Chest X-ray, PA view. Patient: 70 years old, sex F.
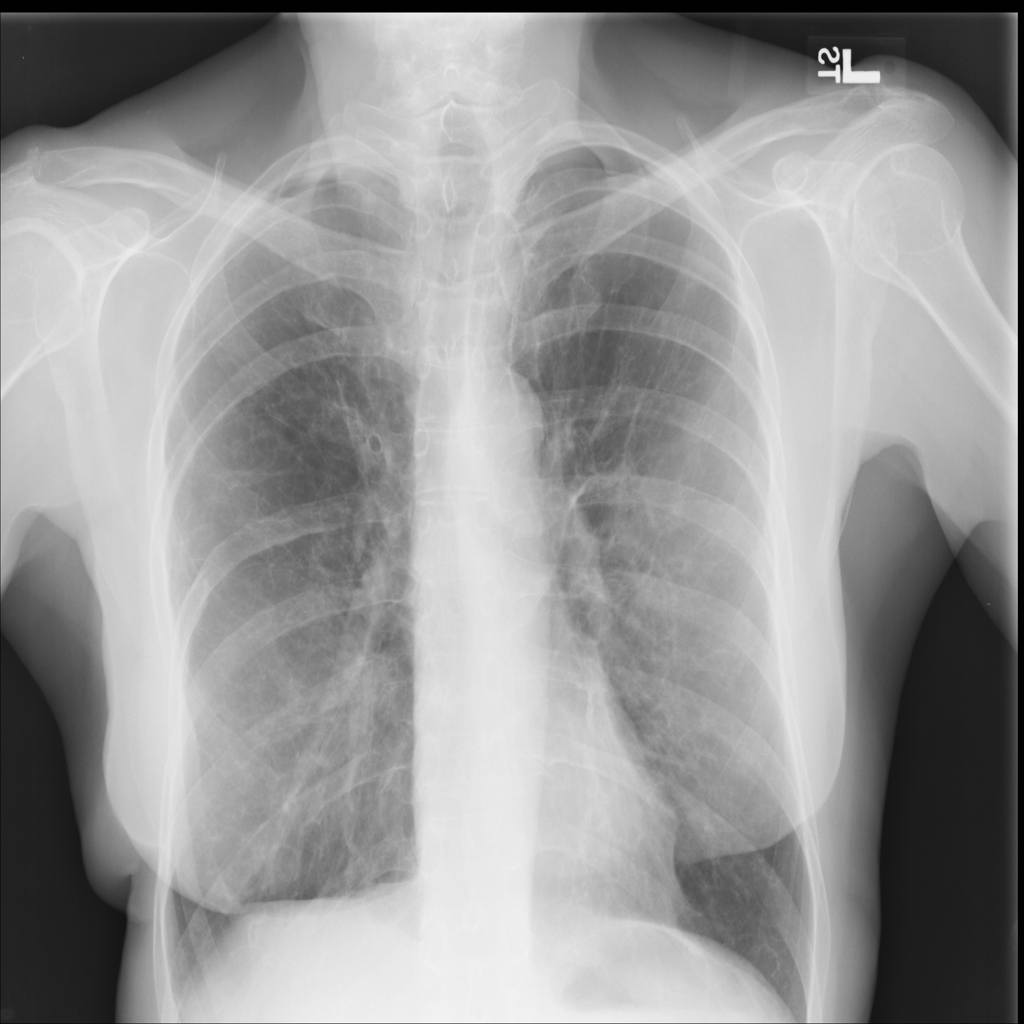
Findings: No Finding